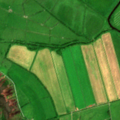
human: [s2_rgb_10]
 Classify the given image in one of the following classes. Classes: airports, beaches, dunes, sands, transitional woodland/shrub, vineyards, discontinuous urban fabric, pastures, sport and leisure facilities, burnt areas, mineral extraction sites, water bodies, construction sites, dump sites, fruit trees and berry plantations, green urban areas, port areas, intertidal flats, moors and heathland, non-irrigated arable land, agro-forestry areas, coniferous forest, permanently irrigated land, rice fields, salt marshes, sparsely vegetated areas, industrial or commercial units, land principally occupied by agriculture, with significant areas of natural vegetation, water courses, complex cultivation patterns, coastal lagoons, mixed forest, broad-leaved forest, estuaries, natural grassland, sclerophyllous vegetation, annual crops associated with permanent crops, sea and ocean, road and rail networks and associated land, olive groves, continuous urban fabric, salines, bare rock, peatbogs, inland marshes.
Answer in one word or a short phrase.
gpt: pastures, transitional woodland/shrub